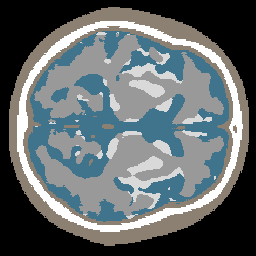
Label: no_lesion